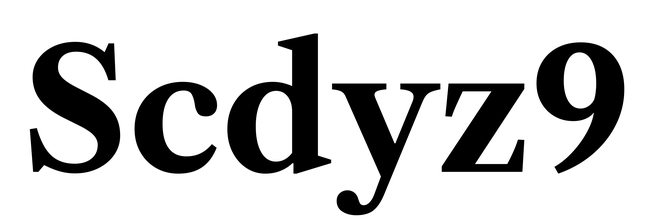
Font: LibreCaslonText_Bold